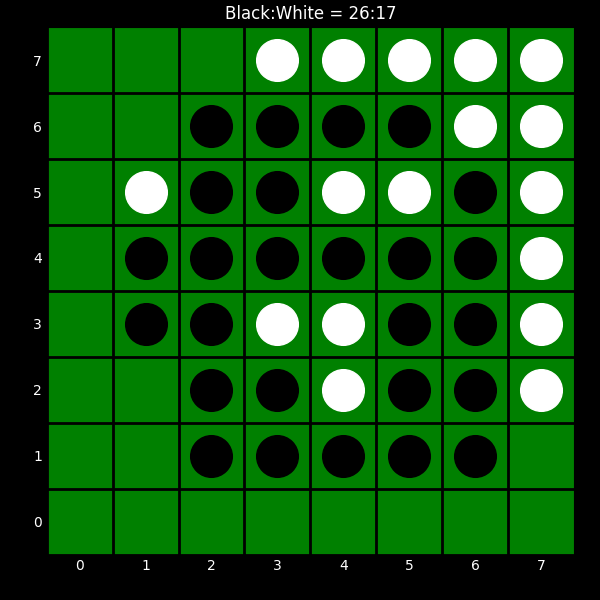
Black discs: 26
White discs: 17